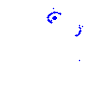
Particle: proton